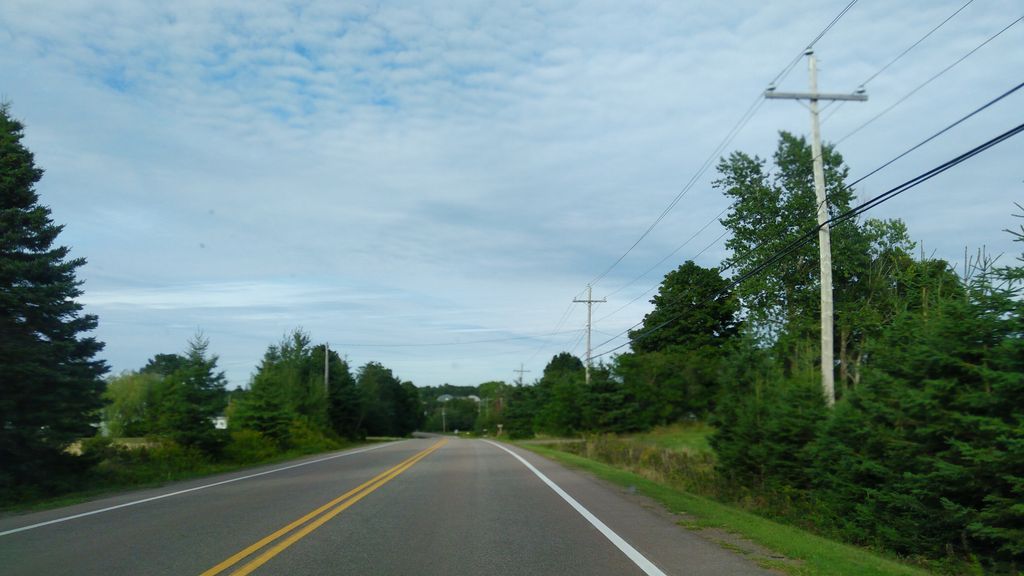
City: charlottetown